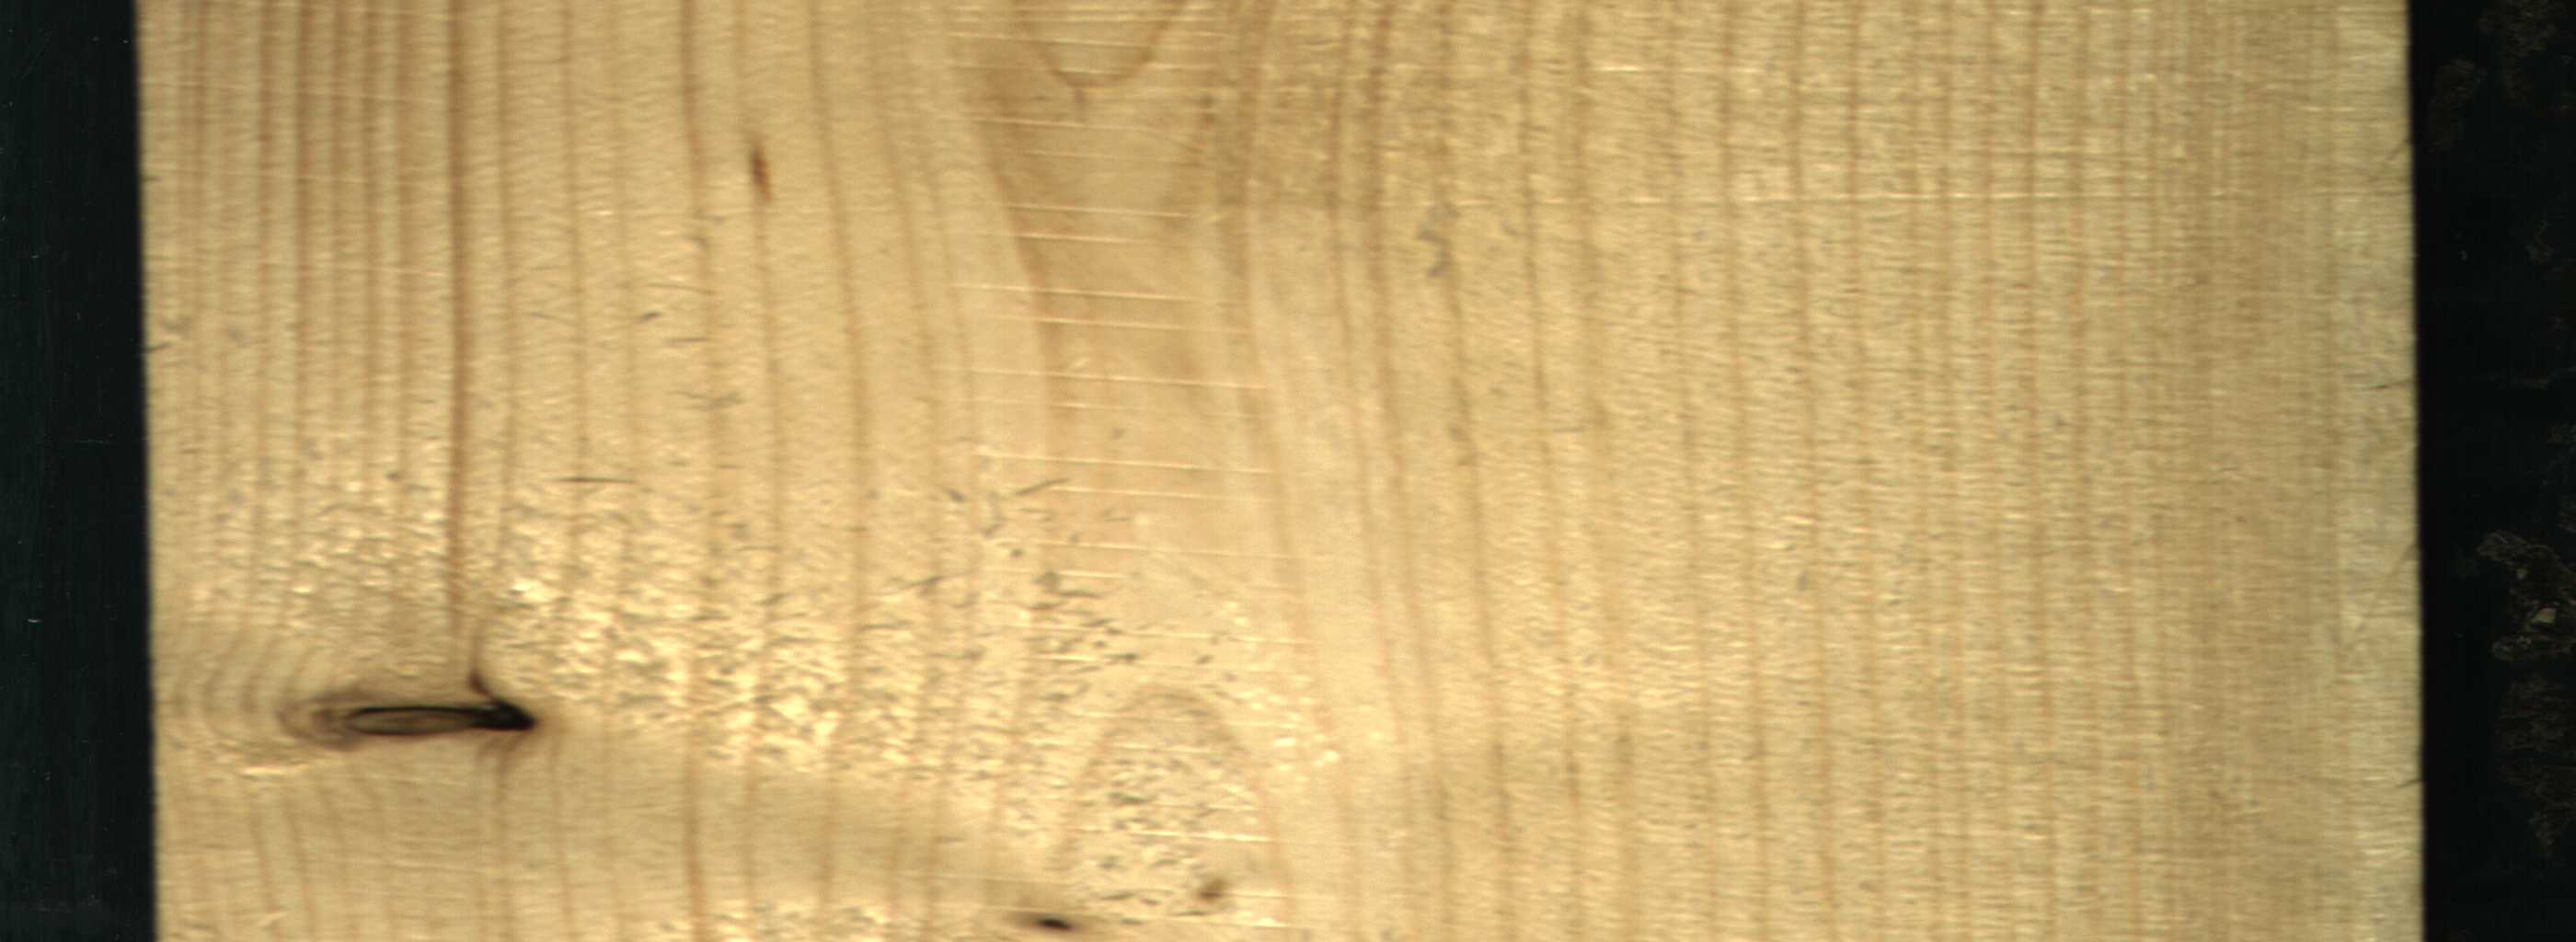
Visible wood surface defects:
Dead_Knot
Live_Knot